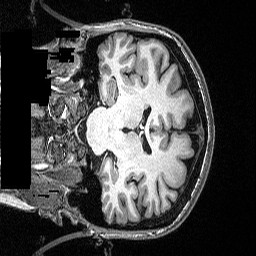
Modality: T1w
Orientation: coronal
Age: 42
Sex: female
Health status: healthy
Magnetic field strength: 3 T
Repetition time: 2.53 s
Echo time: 0.00331 s